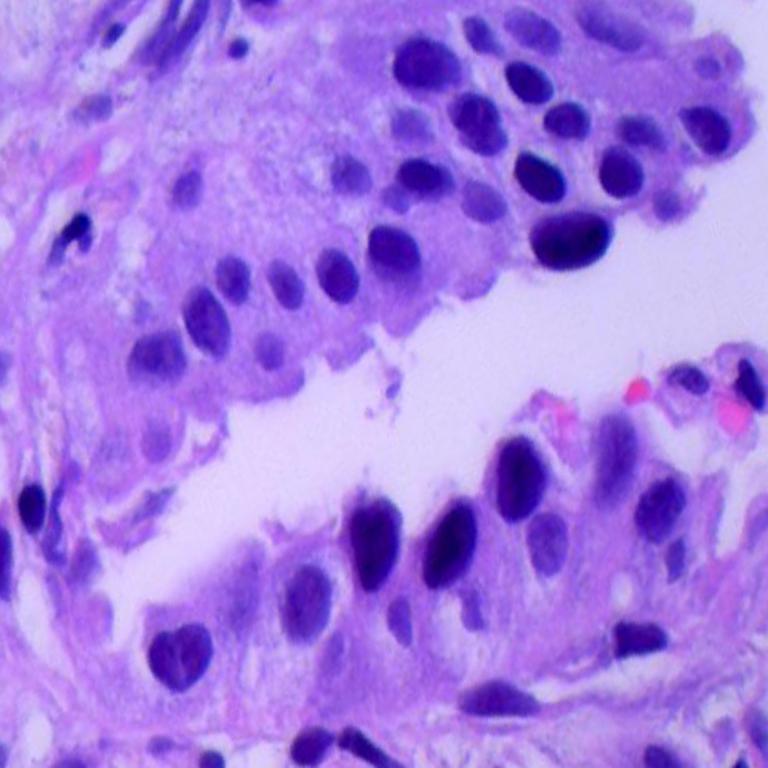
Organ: lung
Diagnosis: adenocarcinomas